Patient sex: M
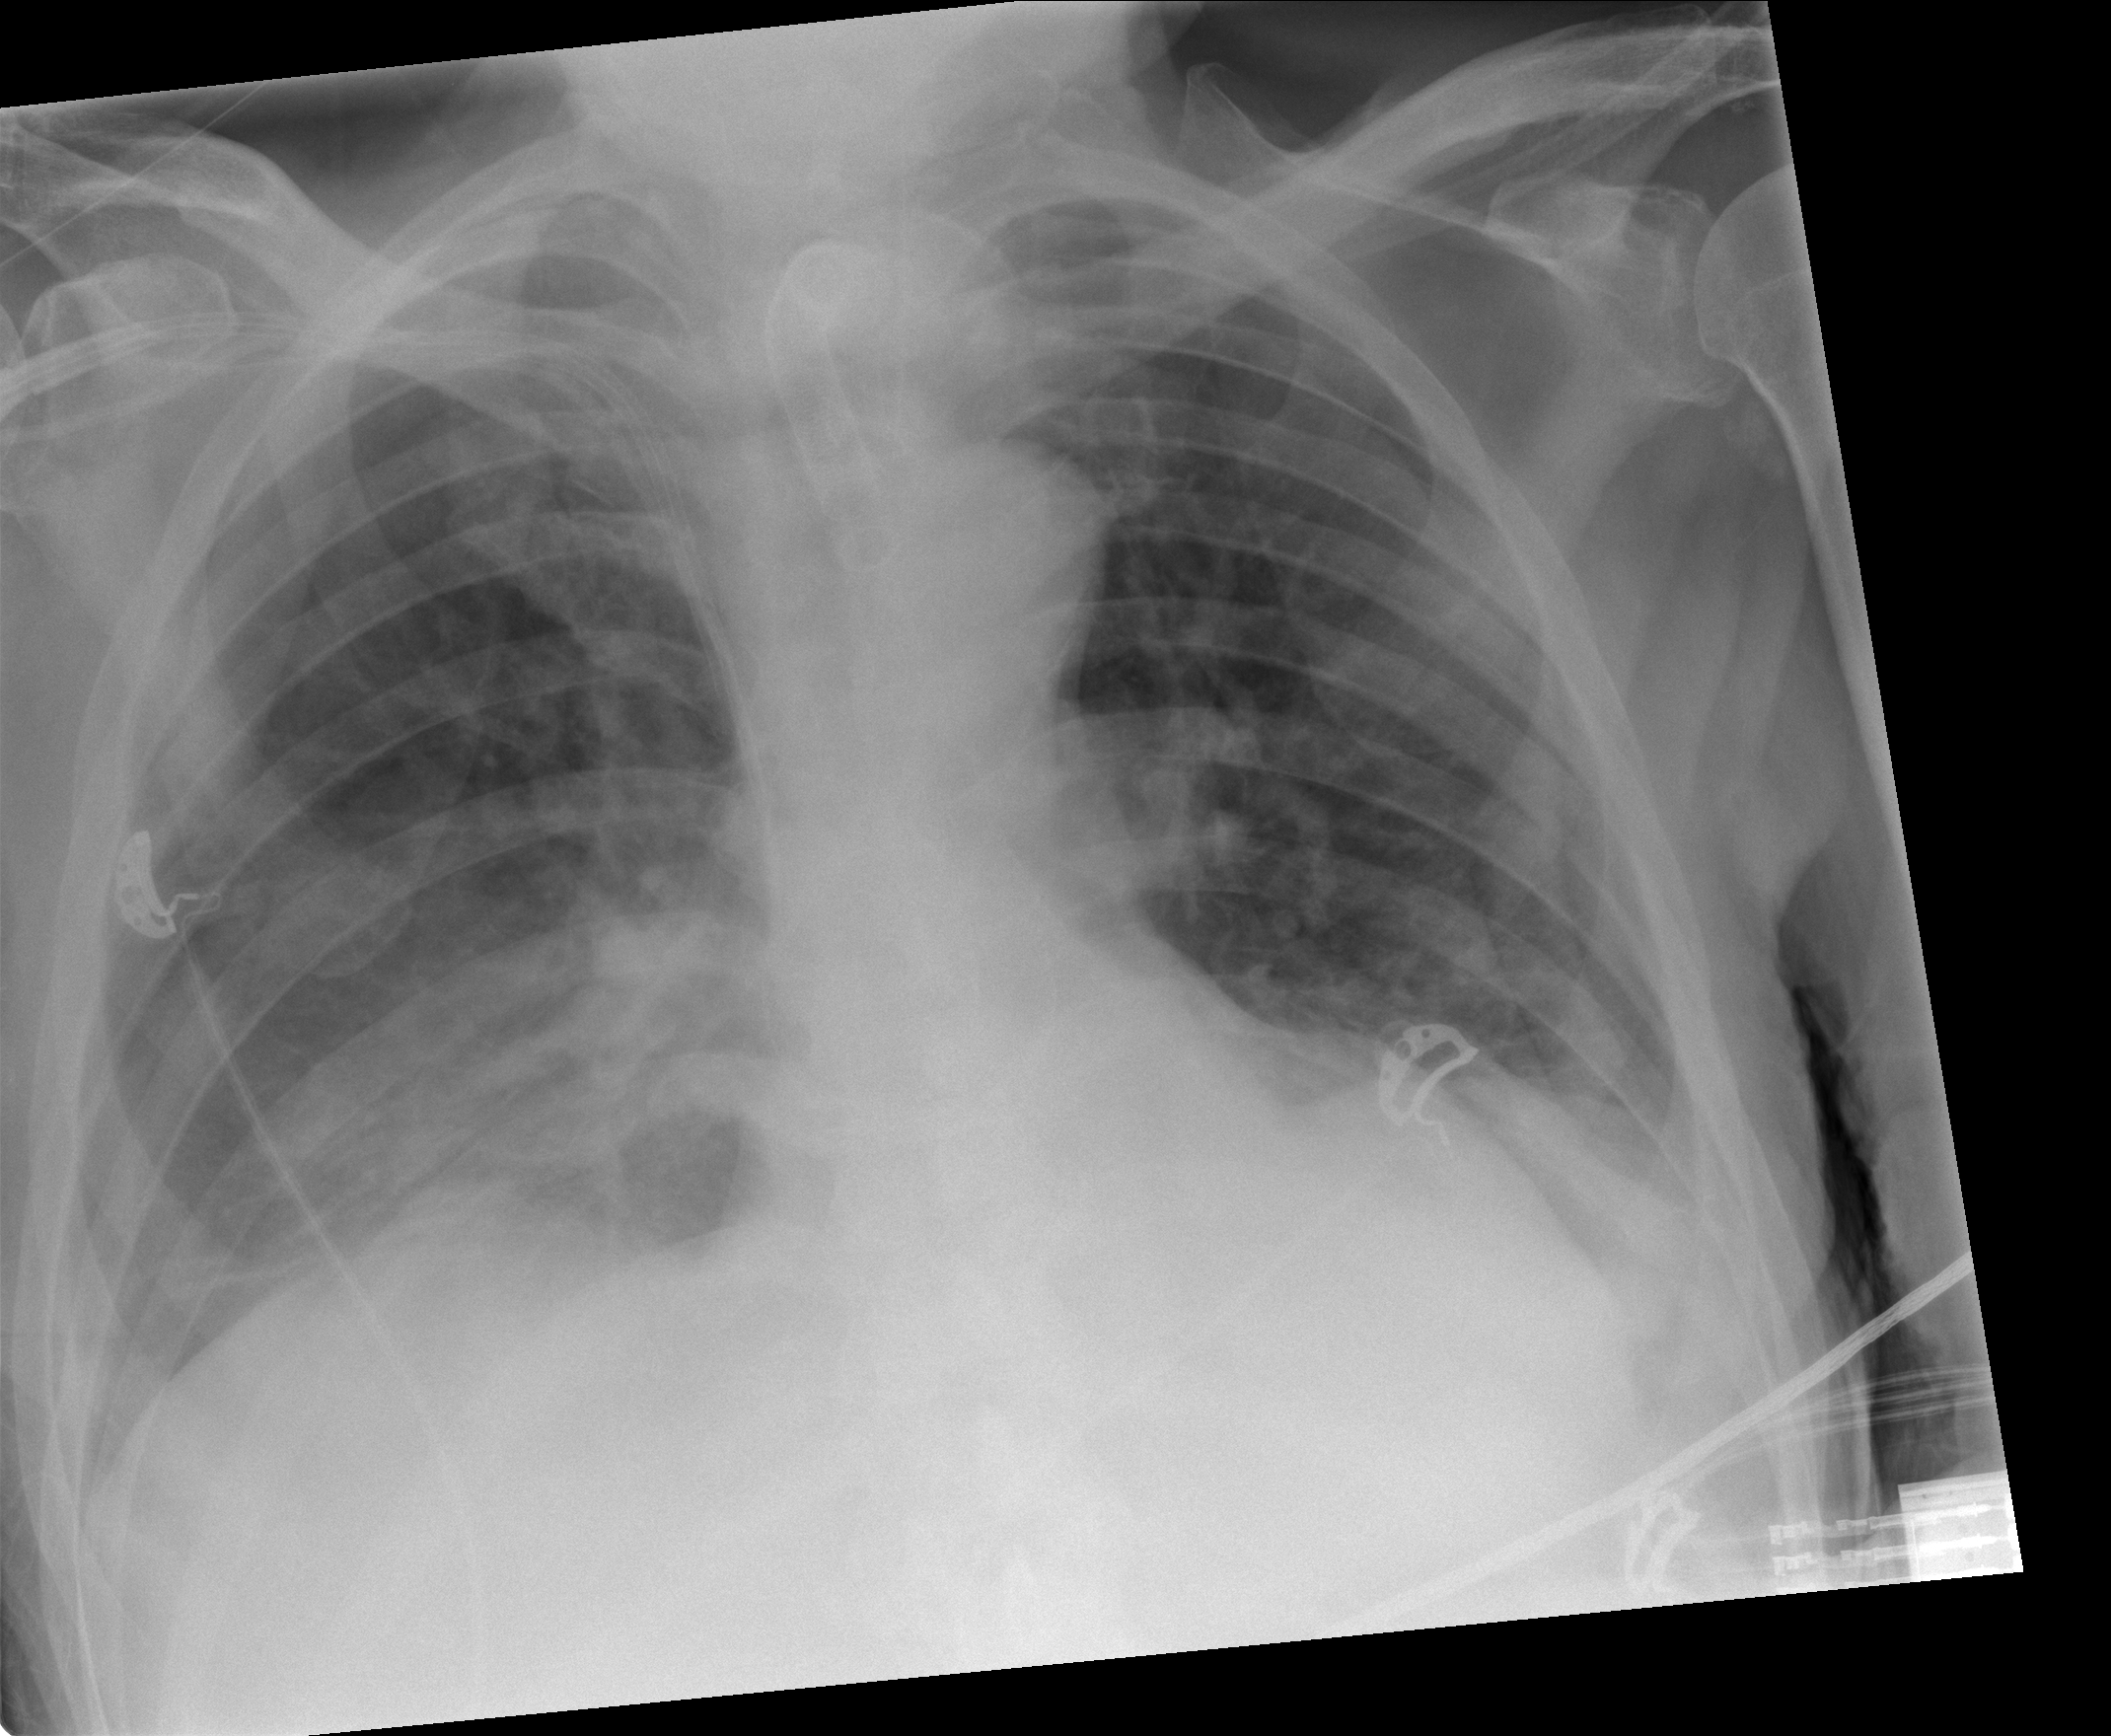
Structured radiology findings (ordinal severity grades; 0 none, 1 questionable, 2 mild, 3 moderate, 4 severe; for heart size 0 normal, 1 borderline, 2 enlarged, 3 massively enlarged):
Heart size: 0
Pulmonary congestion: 0
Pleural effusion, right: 0
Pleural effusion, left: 2
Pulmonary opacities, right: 2
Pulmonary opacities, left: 0
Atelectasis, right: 2
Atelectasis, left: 1